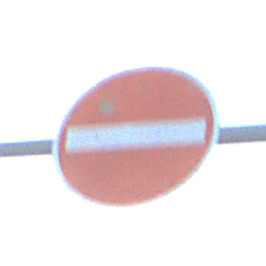
Verkehrszeichen: VerbotDerEinfahrt
Umgebung: Outdoor, Beach
Tageszeit: SunriseSunset
Wetter: PartlyCloudy
Licht: Natural
Jahreszeit: NotSpecified
Kontrast: LowContrast